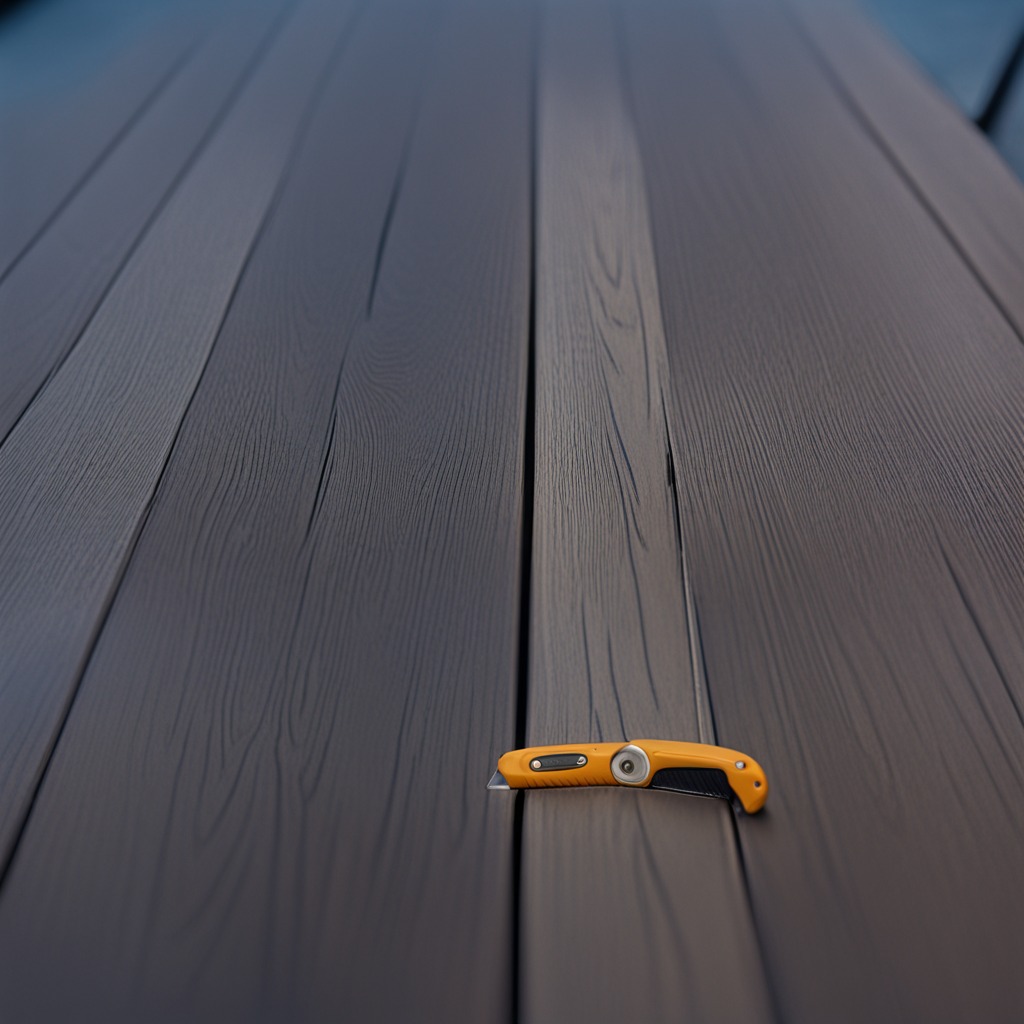
A utility knife lies on a table.